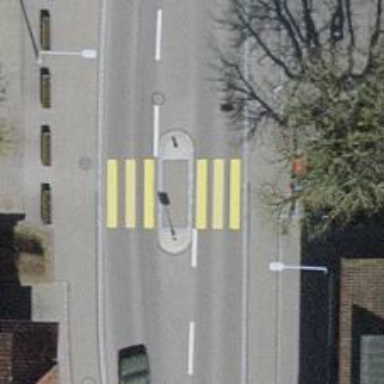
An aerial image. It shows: Uncontrolled zebra crossing with pedestrian island.